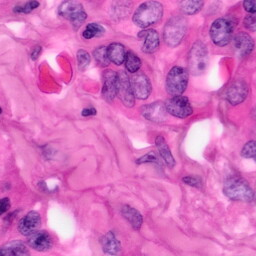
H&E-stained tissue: Pancreatic